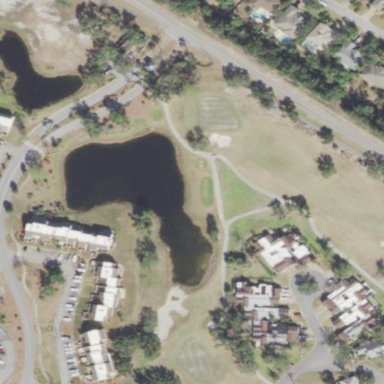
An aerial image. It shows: Water hazard in golf course. The hazard is natural water feature.